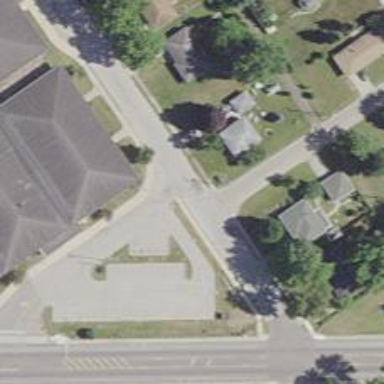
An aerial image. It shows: Footway crossing.